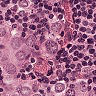
Metastatic tissue present: yes